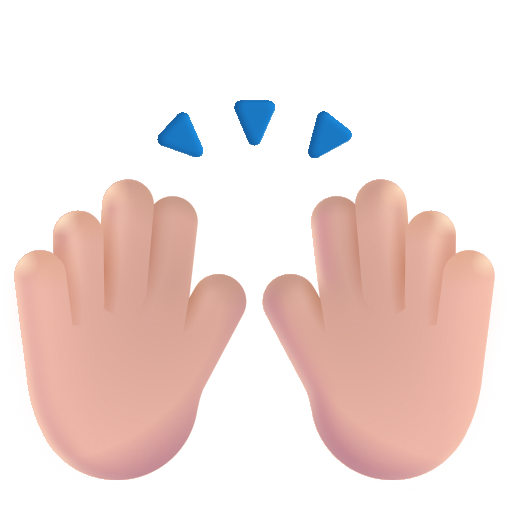
raising hands color light